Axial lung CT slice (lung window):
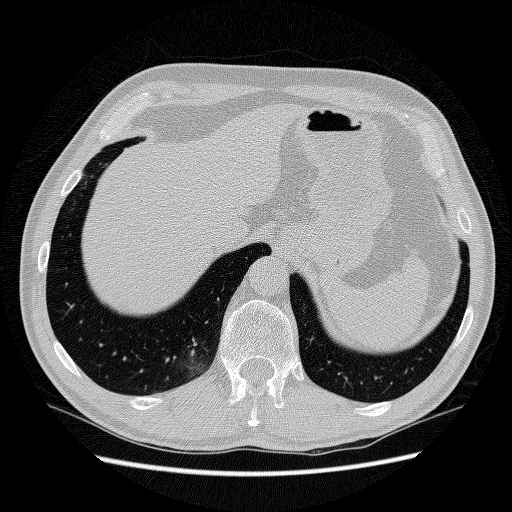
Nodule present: no